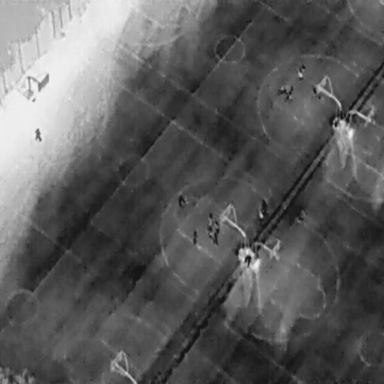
There are 13 People in the infrared image.